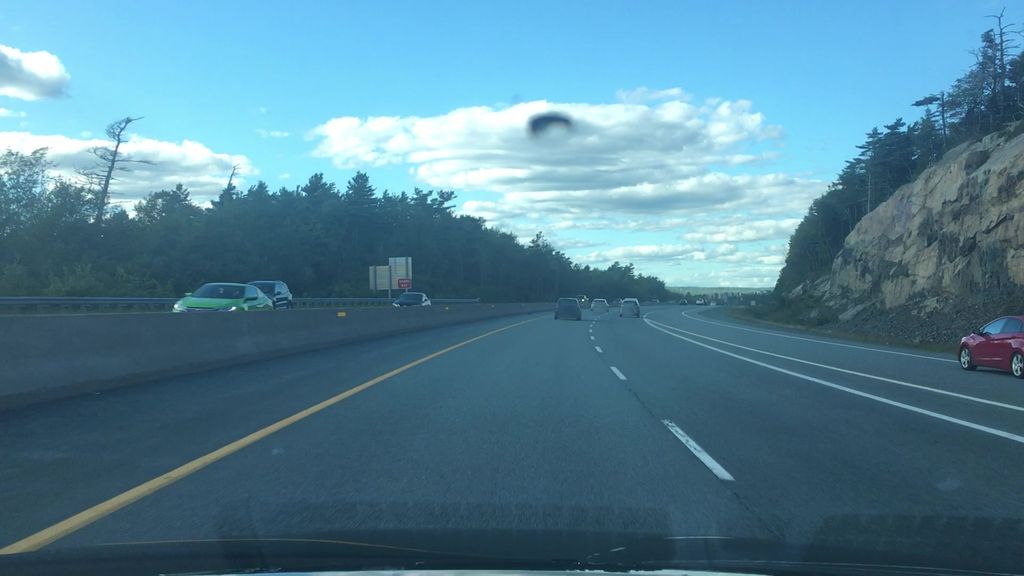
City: halifax